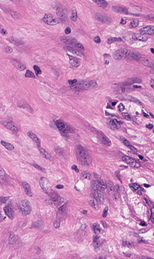
Tumor epithelial tissue: no
Tumor-associated stroma tissue: yes
Normal tissue: no